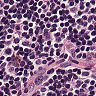
Metastatic tissue present: no